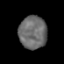
Tissue: prostate
Cell type: T cells
Senescence score: 0.3006
Nuclear area (px): 896
Mean DAPI intensity: 107.615